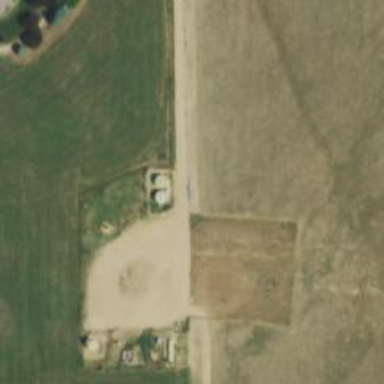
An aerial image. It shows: Storage tank with man-made structure.